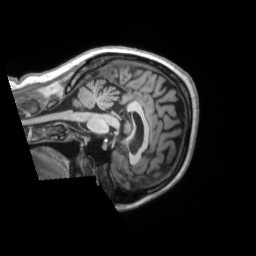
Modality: T1w
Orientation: sagittal
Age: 60
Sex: female
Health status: ill
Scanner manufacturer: siemens
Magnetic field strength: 3 T
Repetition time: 2.2 s
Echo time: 0.00157 s